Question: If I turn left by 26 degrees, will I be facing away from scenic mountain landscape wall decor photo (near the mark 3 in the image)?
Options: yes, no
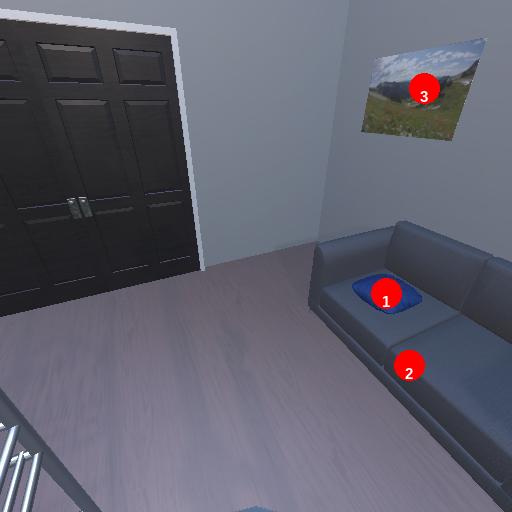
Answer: yes